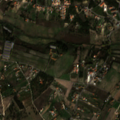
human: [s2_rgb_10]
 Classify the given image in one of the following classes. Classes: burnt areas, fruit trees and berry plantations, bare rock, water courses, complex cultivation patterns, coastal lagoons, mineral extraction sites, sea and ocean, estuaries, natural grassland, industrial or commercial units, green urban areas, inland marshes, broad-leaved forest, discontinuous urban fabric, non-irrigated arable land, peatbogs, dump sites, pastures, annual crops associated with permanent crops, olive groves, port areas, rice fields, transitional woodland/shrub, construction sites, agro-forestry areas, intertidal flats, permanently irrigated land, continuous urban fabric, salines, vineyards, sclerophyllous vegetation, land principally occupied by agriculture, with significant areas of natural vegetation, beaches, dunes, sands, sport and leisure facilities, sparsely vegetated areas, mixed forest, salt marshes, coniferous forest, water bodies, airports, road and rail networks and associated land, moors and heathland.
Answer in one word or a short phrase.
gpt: discontinuous urban fabric, complex cultivation patterns, land principally occupied by agriculture, with significant areas of natural vegetation